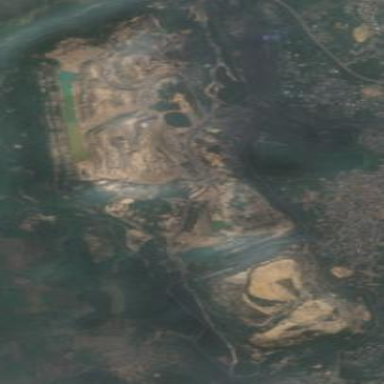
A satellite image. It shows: Quarry area.